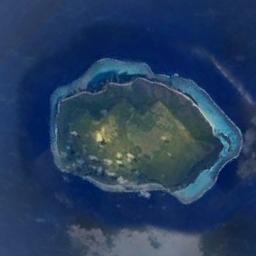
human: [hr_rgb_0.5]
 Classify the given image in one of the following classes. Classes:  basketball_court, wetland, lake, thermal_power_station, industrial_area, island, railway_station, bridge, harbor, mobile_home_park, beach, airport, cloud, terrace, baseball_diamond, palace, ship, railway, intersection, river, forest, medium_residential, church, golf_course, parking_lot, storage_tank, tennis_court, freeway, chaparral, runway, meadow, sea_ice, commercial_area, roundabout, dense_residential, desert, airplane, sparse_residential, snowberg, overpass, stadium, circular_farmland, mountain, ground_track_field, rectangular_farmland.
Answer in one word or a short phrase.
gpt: island